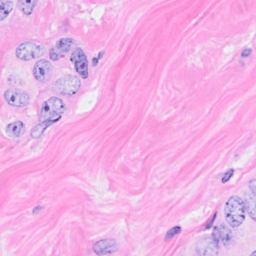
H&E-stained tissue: Breast